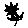
Label: flower